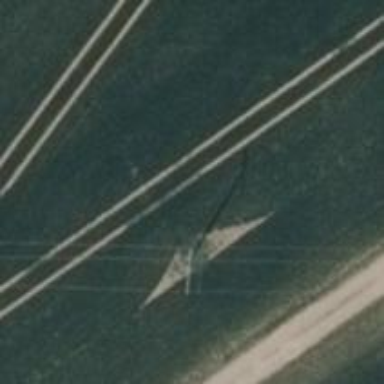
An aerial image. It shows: Power pole.